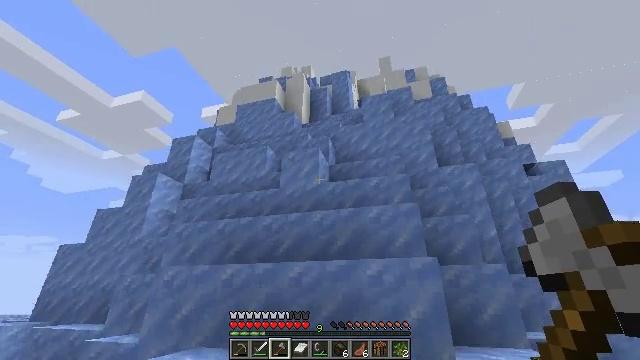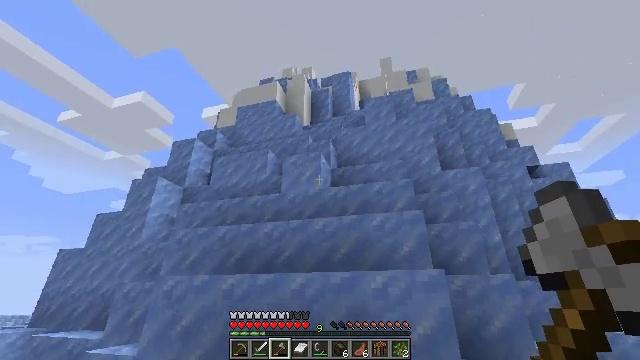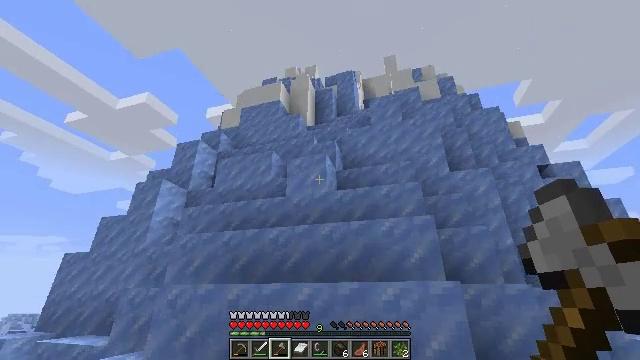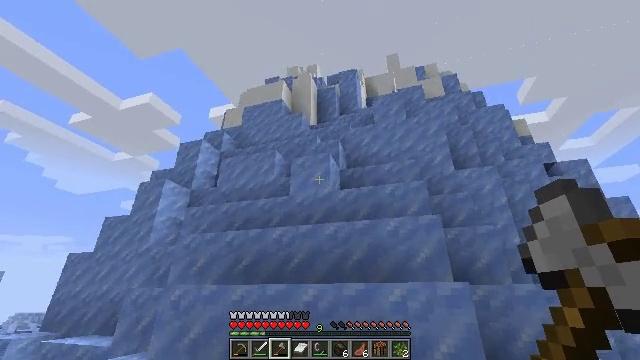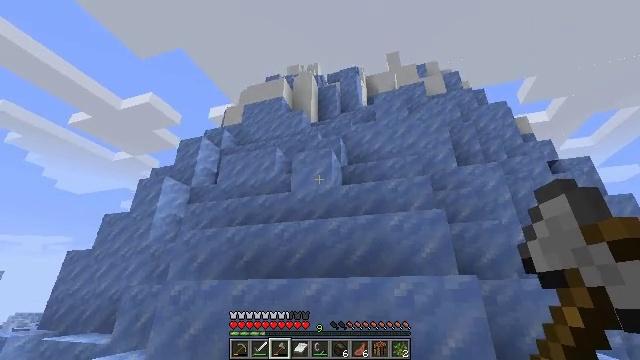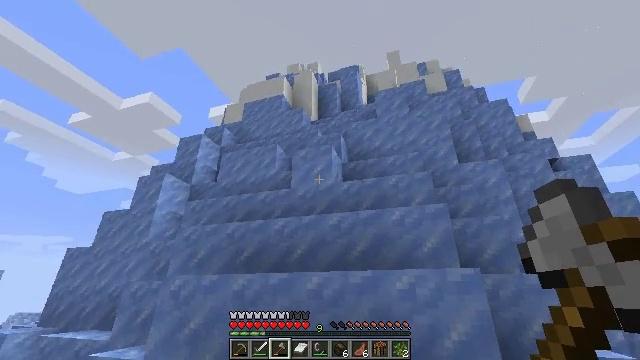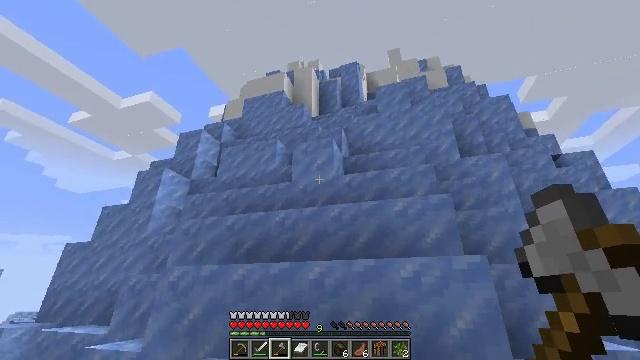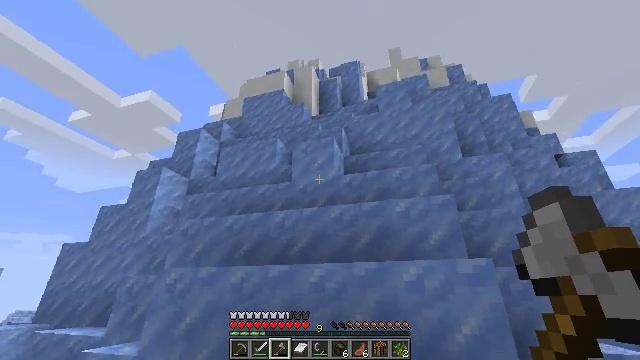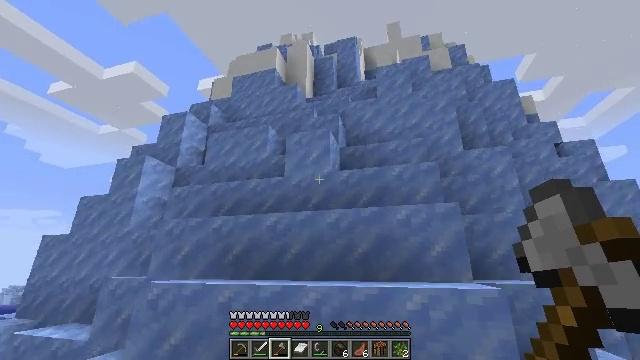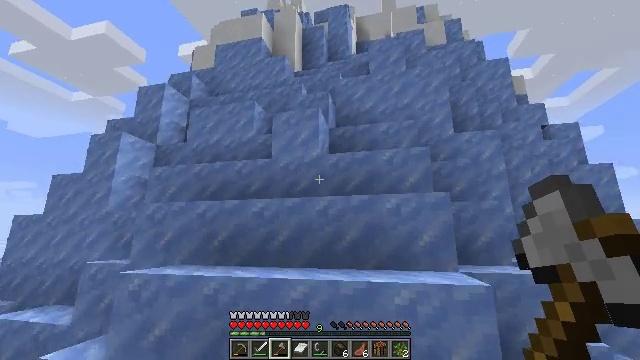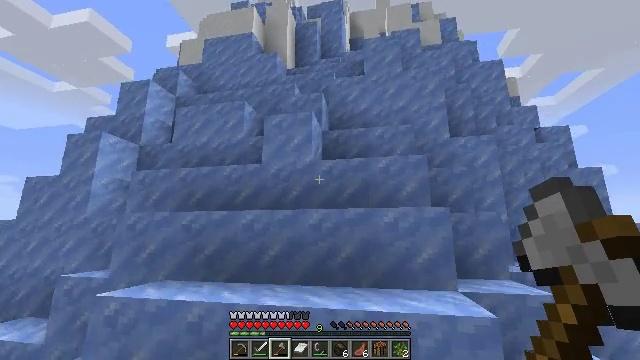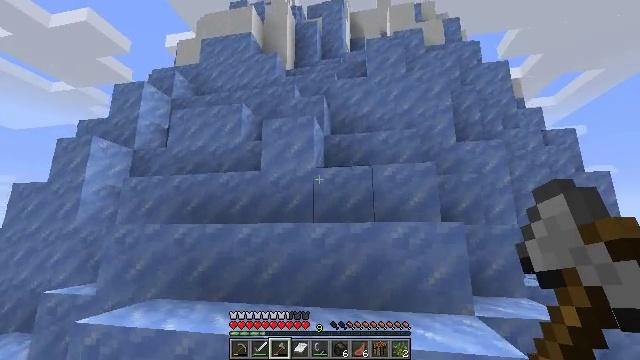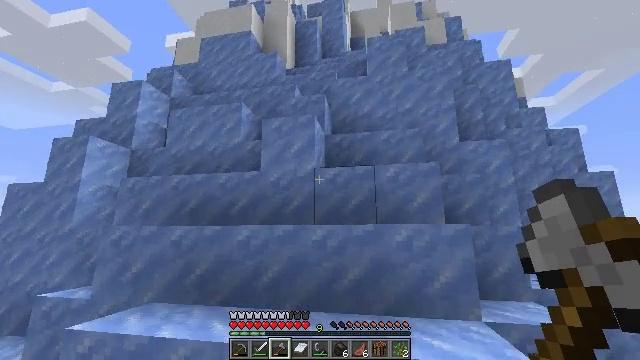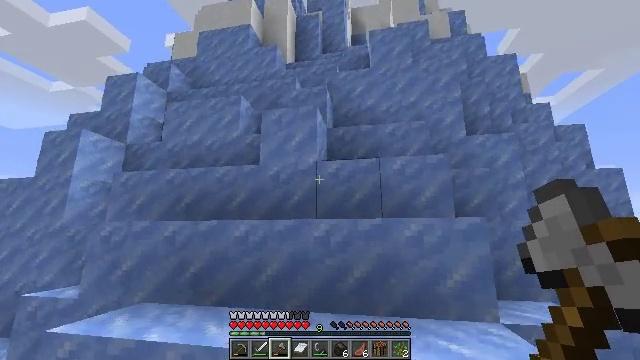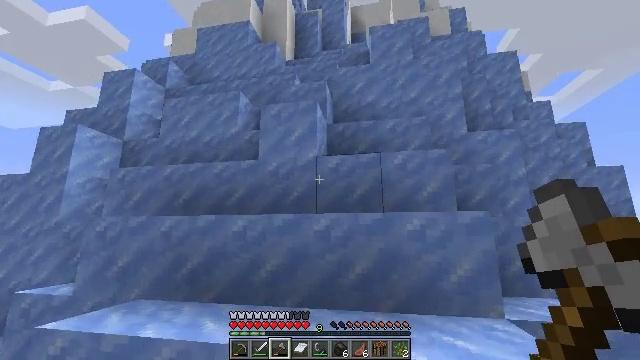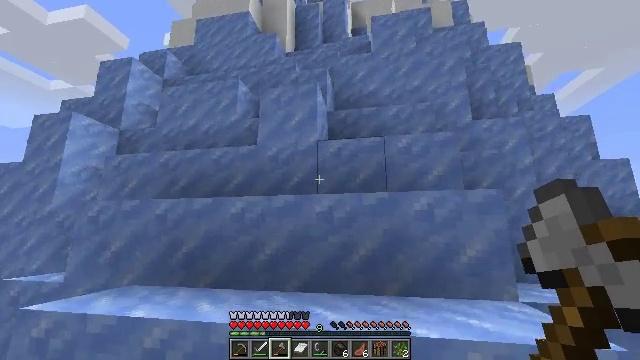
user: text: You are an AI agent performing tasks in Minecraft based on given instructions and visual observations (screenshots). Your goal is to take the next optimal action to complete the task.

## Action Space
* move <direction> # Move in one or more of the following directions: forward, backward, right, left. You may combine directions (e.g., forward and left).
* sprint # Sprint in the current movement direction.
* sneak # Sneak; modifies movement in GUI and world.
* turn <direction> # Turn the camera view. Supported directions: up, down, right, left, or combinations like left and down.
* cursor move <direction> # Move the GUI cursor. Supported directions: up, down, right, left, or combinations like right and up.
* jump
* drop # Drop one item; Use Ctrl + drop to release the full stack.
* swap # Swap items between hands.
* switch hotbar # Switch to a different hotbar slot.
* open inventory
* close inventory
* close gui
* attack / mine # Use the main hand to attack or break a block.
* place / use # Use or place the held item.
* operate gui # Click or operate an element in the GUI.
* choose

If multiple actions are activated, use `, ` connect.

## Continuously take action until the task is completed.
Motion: motion action
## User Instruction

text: Mine packed ice from icy biomes.
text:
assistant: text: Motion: move forward, jump
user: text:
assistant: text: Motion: move forward
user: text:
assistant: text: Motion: move forward
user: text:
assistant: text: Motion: move forward
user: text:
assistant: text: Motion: move forward, jump
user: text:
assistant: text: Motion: move forward, jump
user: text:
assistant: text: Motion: move forward, jump
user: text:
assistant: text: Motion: move forward, turn right and down, jump
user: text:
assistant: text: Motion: move forward, turn right and down
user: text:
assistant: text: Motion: move forward, turn right and down
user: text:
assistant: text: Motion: move forward
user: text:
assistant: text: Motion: move forward, jump
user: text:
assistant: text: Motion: move forward, jump
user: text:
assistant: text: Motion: move forward, jump
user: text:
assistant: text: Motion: move forward, jump
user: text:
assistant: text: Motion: move forward, turn up
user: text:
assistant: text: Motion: move forward, turn up
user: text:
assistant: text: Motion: move forward, turn up, jump
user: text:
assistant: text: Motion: move forward, turn up, jump
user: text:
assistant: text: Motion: move forward, jump
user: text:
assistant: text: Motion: move forward
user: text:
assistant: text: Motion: move forward
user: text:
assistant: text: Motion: move forward
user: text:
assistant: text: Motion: move forward, jump
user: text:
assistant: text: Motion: move forward, jump
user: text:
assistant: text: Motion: move forward, jump
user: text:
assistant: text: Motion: move forward
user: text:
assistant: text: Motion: move forward
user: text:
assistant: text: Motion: move forward
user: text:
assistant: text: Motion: move forward, jump